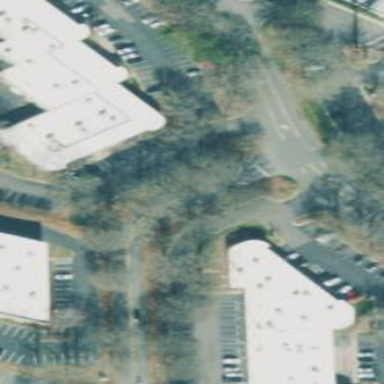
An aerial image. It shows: Commercial building.